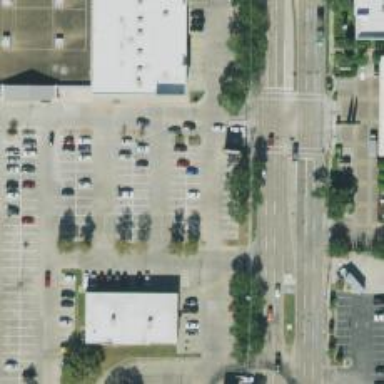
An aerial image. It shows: Parking space is available.